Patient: sex M, age 62
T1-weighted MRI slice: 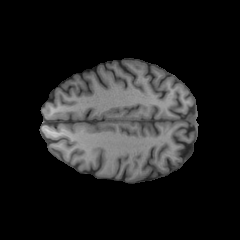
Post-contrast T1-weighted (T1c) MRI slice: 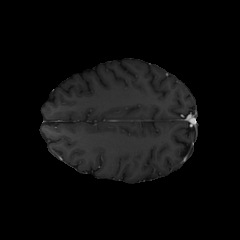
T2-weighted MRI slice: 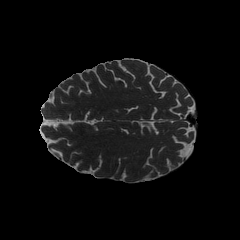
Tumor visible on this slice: no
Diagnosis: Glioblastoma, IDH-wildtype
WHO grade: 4